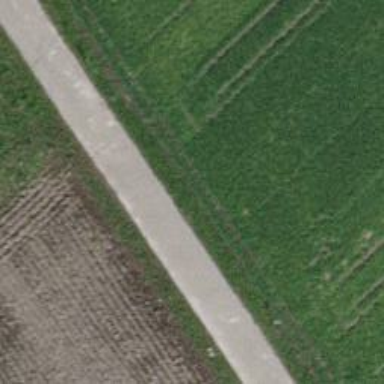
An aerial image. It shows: Paved track with grade 1 surface suitable for agricultural vehicles.